Question: How we can draw a rectangle shape like below image for setting as linear layout back ground?

is it possible to have this with xml shape or I must use a png image?!
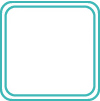
Answer: Your shape is ready
'''
<?xml version="1.0" encoding="utf-8"?>
<layer-list xmlns:android="http://schemas.android.com/apk/res/android">
<item>
<shape android:shape="rectangle" >
<corners
android:radius="14dp"
/>
<solid
android:color="#FFFFFF"
/>
<padding
android:left="0dp"
android:top="0dp"
android:right="0dp"
android:bottom="0dp"
/>
<size
android:width="10dp"
android:height="10dp"
/>
<stroke
android:width="2dp"
android:color="#42929d"
/>
</shape>
</item>
<item android:left="5dp" android:right="5dp" android:top="5dp" android:bottom="5dp">
<shape android:shape="rectangle" >
<corners
android:radius="14dp"
/>
<solid
android:color="#FFFFFF"
/>
<padding
android:left="0dp"
android:top="0dp"
android:right="0dp"
android:bottom="0dp"
/>
<size
android:width="10dp"
android:height="10dp"
/>
<stroke
android:width="2dp"
android:color="#42929d"
/>
</shape>
</item>
</layer-list>
'''